Aerial crown-view tile of a tropical tree (Barro Colorado Island, Panama), acquired 20250317:
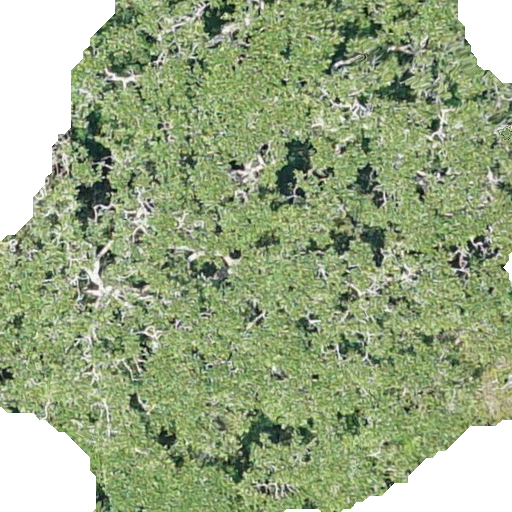
Species: Ficus insipida
GBIF accepted scientific name: Ficus insipida
Crown area: 424.326 m²